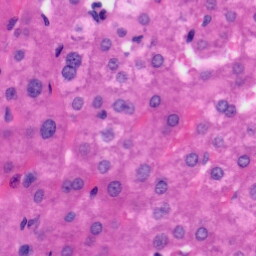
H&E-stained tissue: Liver